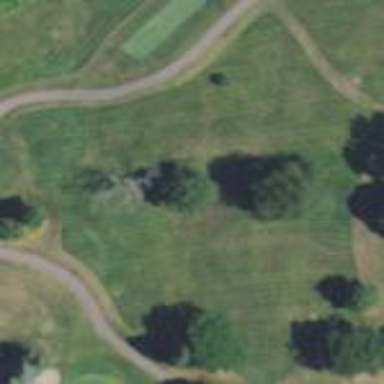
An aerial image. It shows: Rough grass area on golf course.